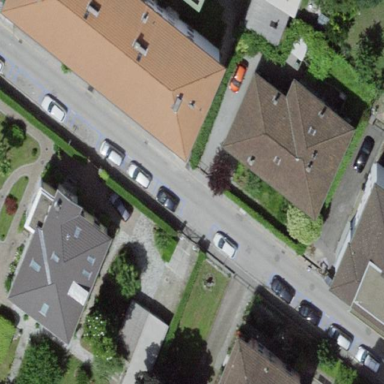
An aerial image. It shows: Parking lane designated for parking.